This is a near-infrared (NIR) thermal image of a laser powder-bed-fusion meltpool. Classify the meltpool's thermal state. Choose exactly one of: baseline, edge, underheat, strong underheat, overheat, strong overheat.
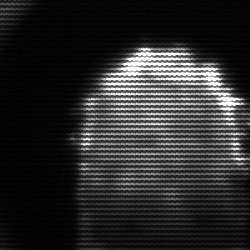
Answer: baseline